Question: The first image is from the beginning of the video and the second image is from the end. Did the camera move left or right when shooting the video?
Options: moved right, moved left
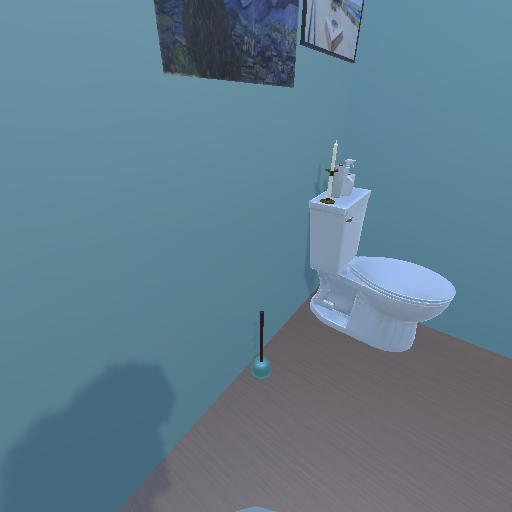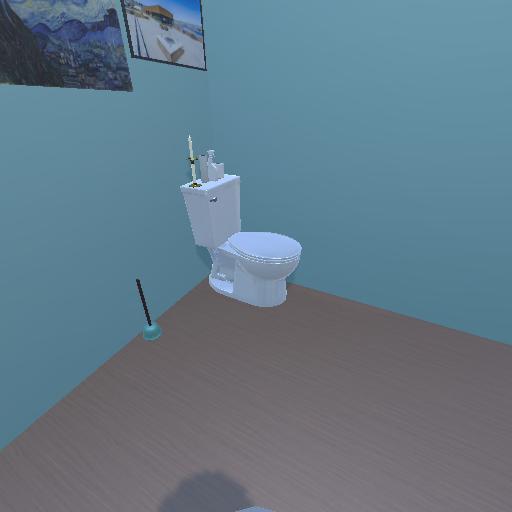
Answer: moved right